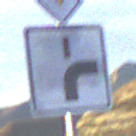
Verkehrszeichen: VerlaufVorfahrtsstrasse8
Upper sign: Vorfahrtsstrasse
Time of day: SunriseSunset
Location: Outdoor (Nature)
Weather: PartlyCloudy
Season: NotSpecified
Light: Natural